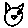
Label: cat